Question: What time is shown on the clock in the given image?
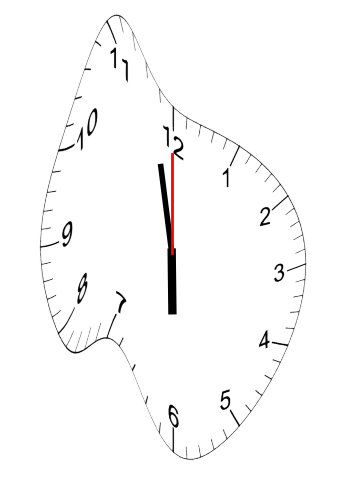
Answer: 05:58:00